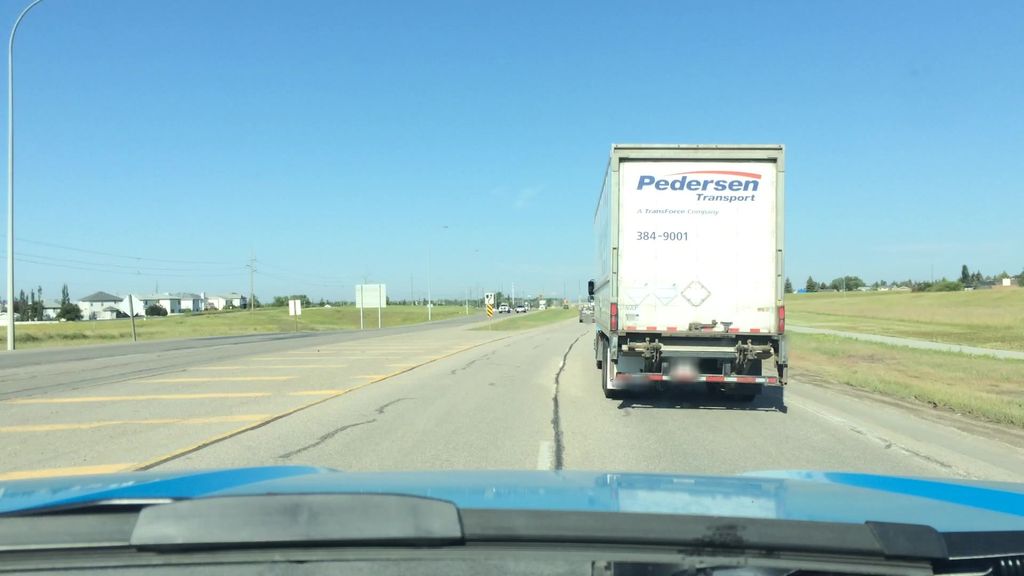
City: calgary